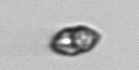
Label: Dinophyceae